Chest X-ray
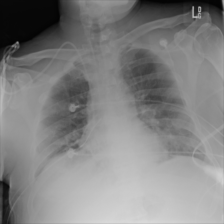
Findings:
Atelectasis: negative
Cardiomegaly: negative
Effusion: negative
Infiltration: negative
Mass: negative
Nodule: negative
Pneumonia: negative
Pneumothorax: negative
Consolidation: negative
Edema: negative
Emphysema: negative
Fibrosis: negative
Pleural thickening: negative
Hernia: negative